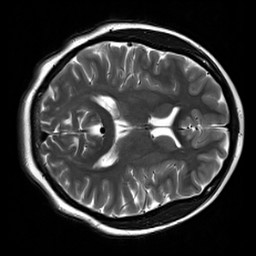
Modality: T2w
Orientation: axial
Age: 20
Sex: female
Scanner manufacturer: siemens
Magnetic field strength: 3 T
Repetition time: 7 s
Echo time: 0.09 s